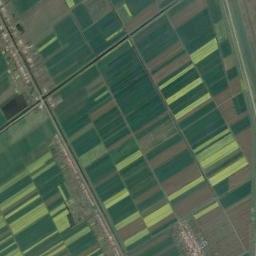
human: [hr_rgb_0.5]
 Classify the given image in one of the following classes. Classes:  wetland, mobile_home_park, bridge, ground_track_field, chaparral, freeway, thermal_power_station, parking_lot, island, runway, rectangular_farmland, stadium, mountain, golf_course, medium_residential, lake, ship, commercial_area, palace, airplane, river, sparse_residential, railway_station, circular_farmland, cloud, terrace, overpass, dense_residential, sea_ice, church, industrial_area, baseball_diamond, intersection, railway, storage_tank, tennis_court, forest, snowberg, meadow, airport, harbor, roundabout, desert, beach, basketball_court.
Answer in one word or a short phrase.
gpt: rectangular_farmland